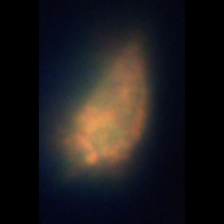
Taxon: Ciliates
Group: Other